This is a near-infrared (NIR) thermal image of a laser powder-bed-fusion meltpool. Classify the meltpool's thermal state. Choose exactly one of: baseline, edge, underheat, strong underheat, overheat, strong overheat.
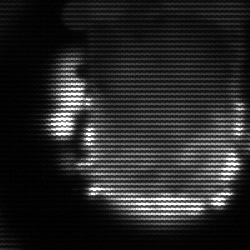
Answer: baseline